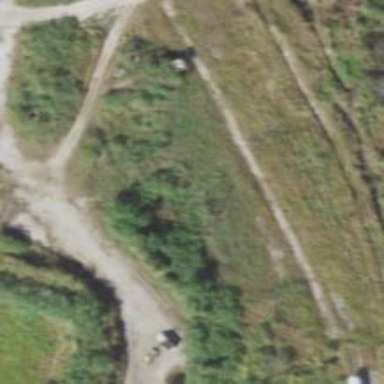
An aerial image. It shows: Abandoned railway spur.